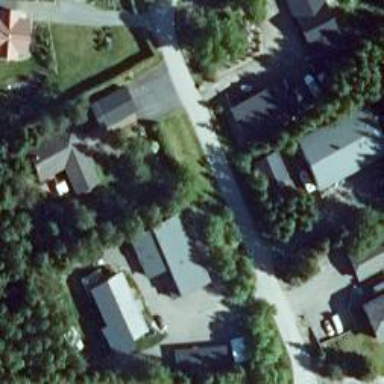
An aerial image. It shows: Charming neighbourhood.